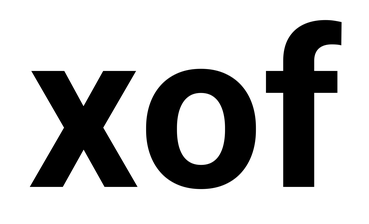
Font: Roboto_Bold